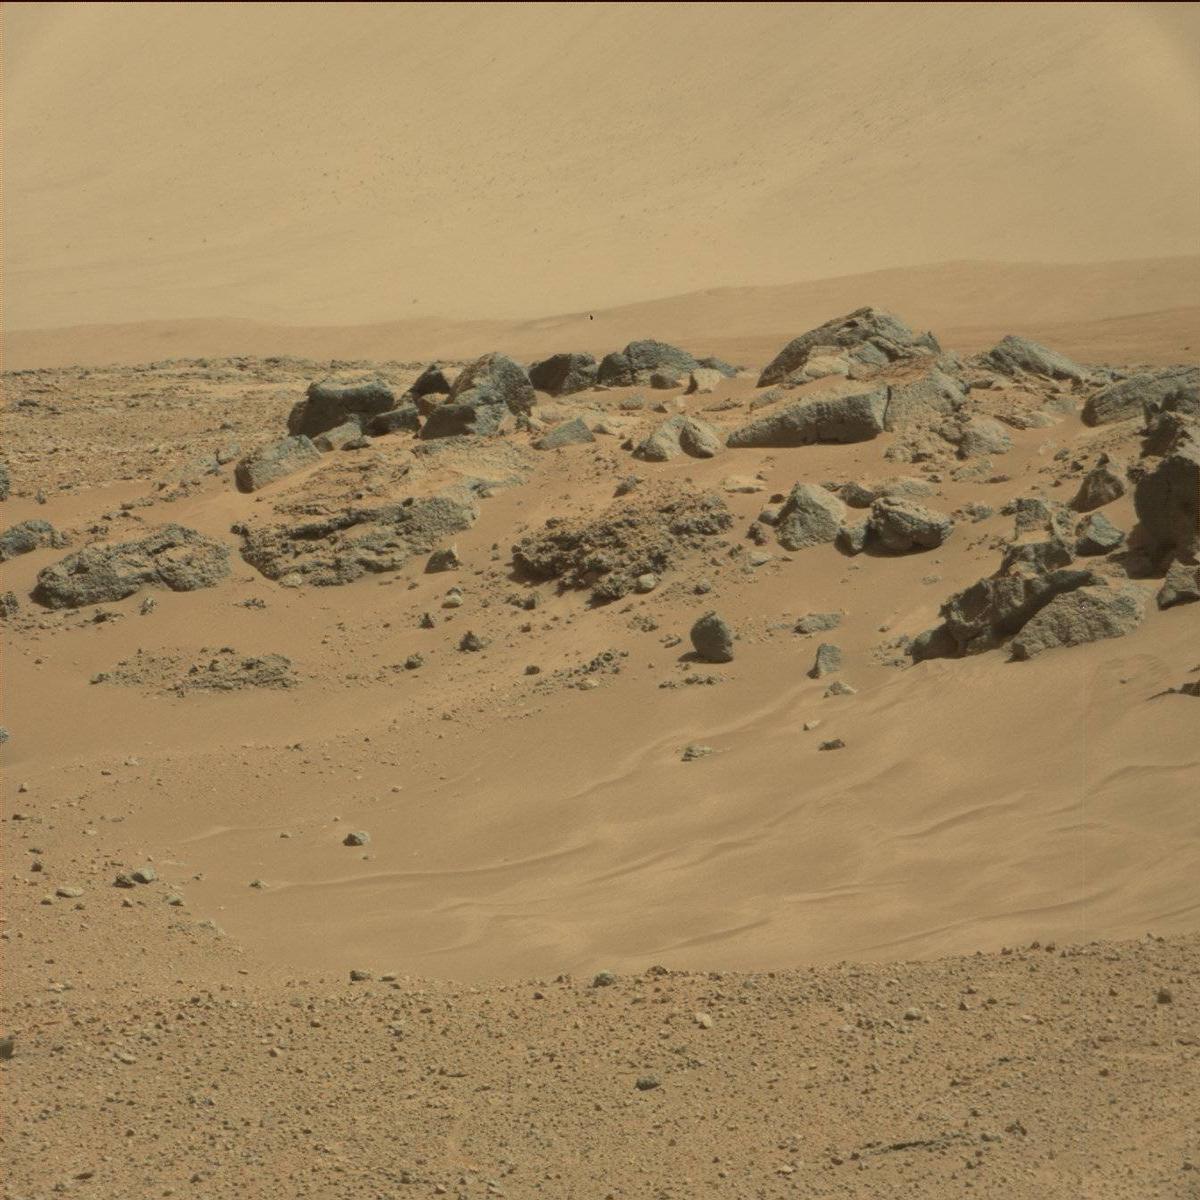
Terrain classes present: Bedrock, Ridge, Rock, Sand / Soil